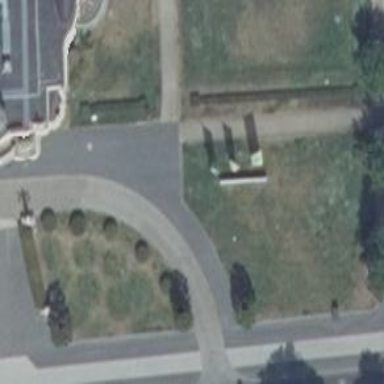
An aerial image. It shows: Taxi stand.